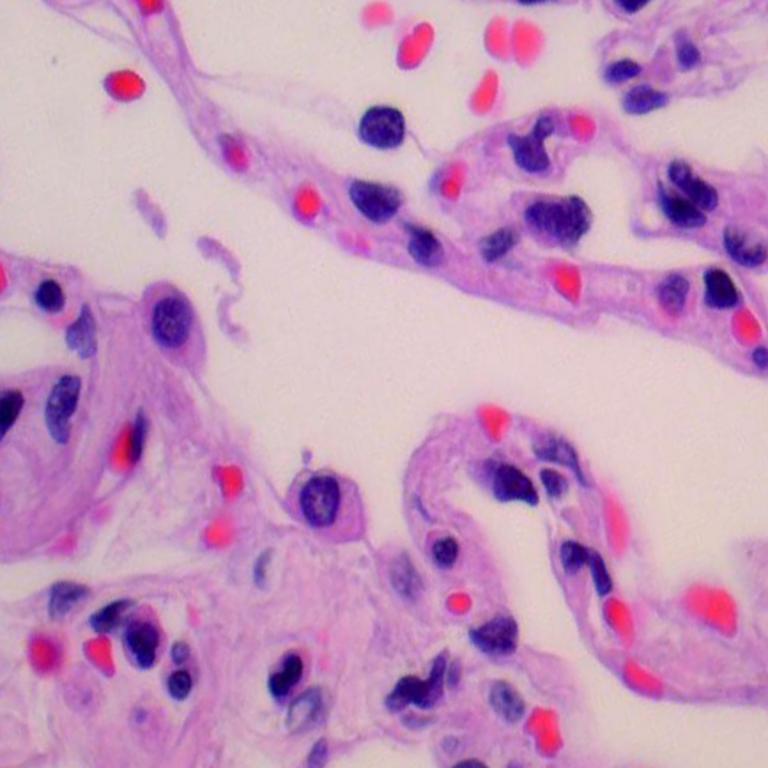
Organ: lung
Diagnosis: benign